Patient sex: M
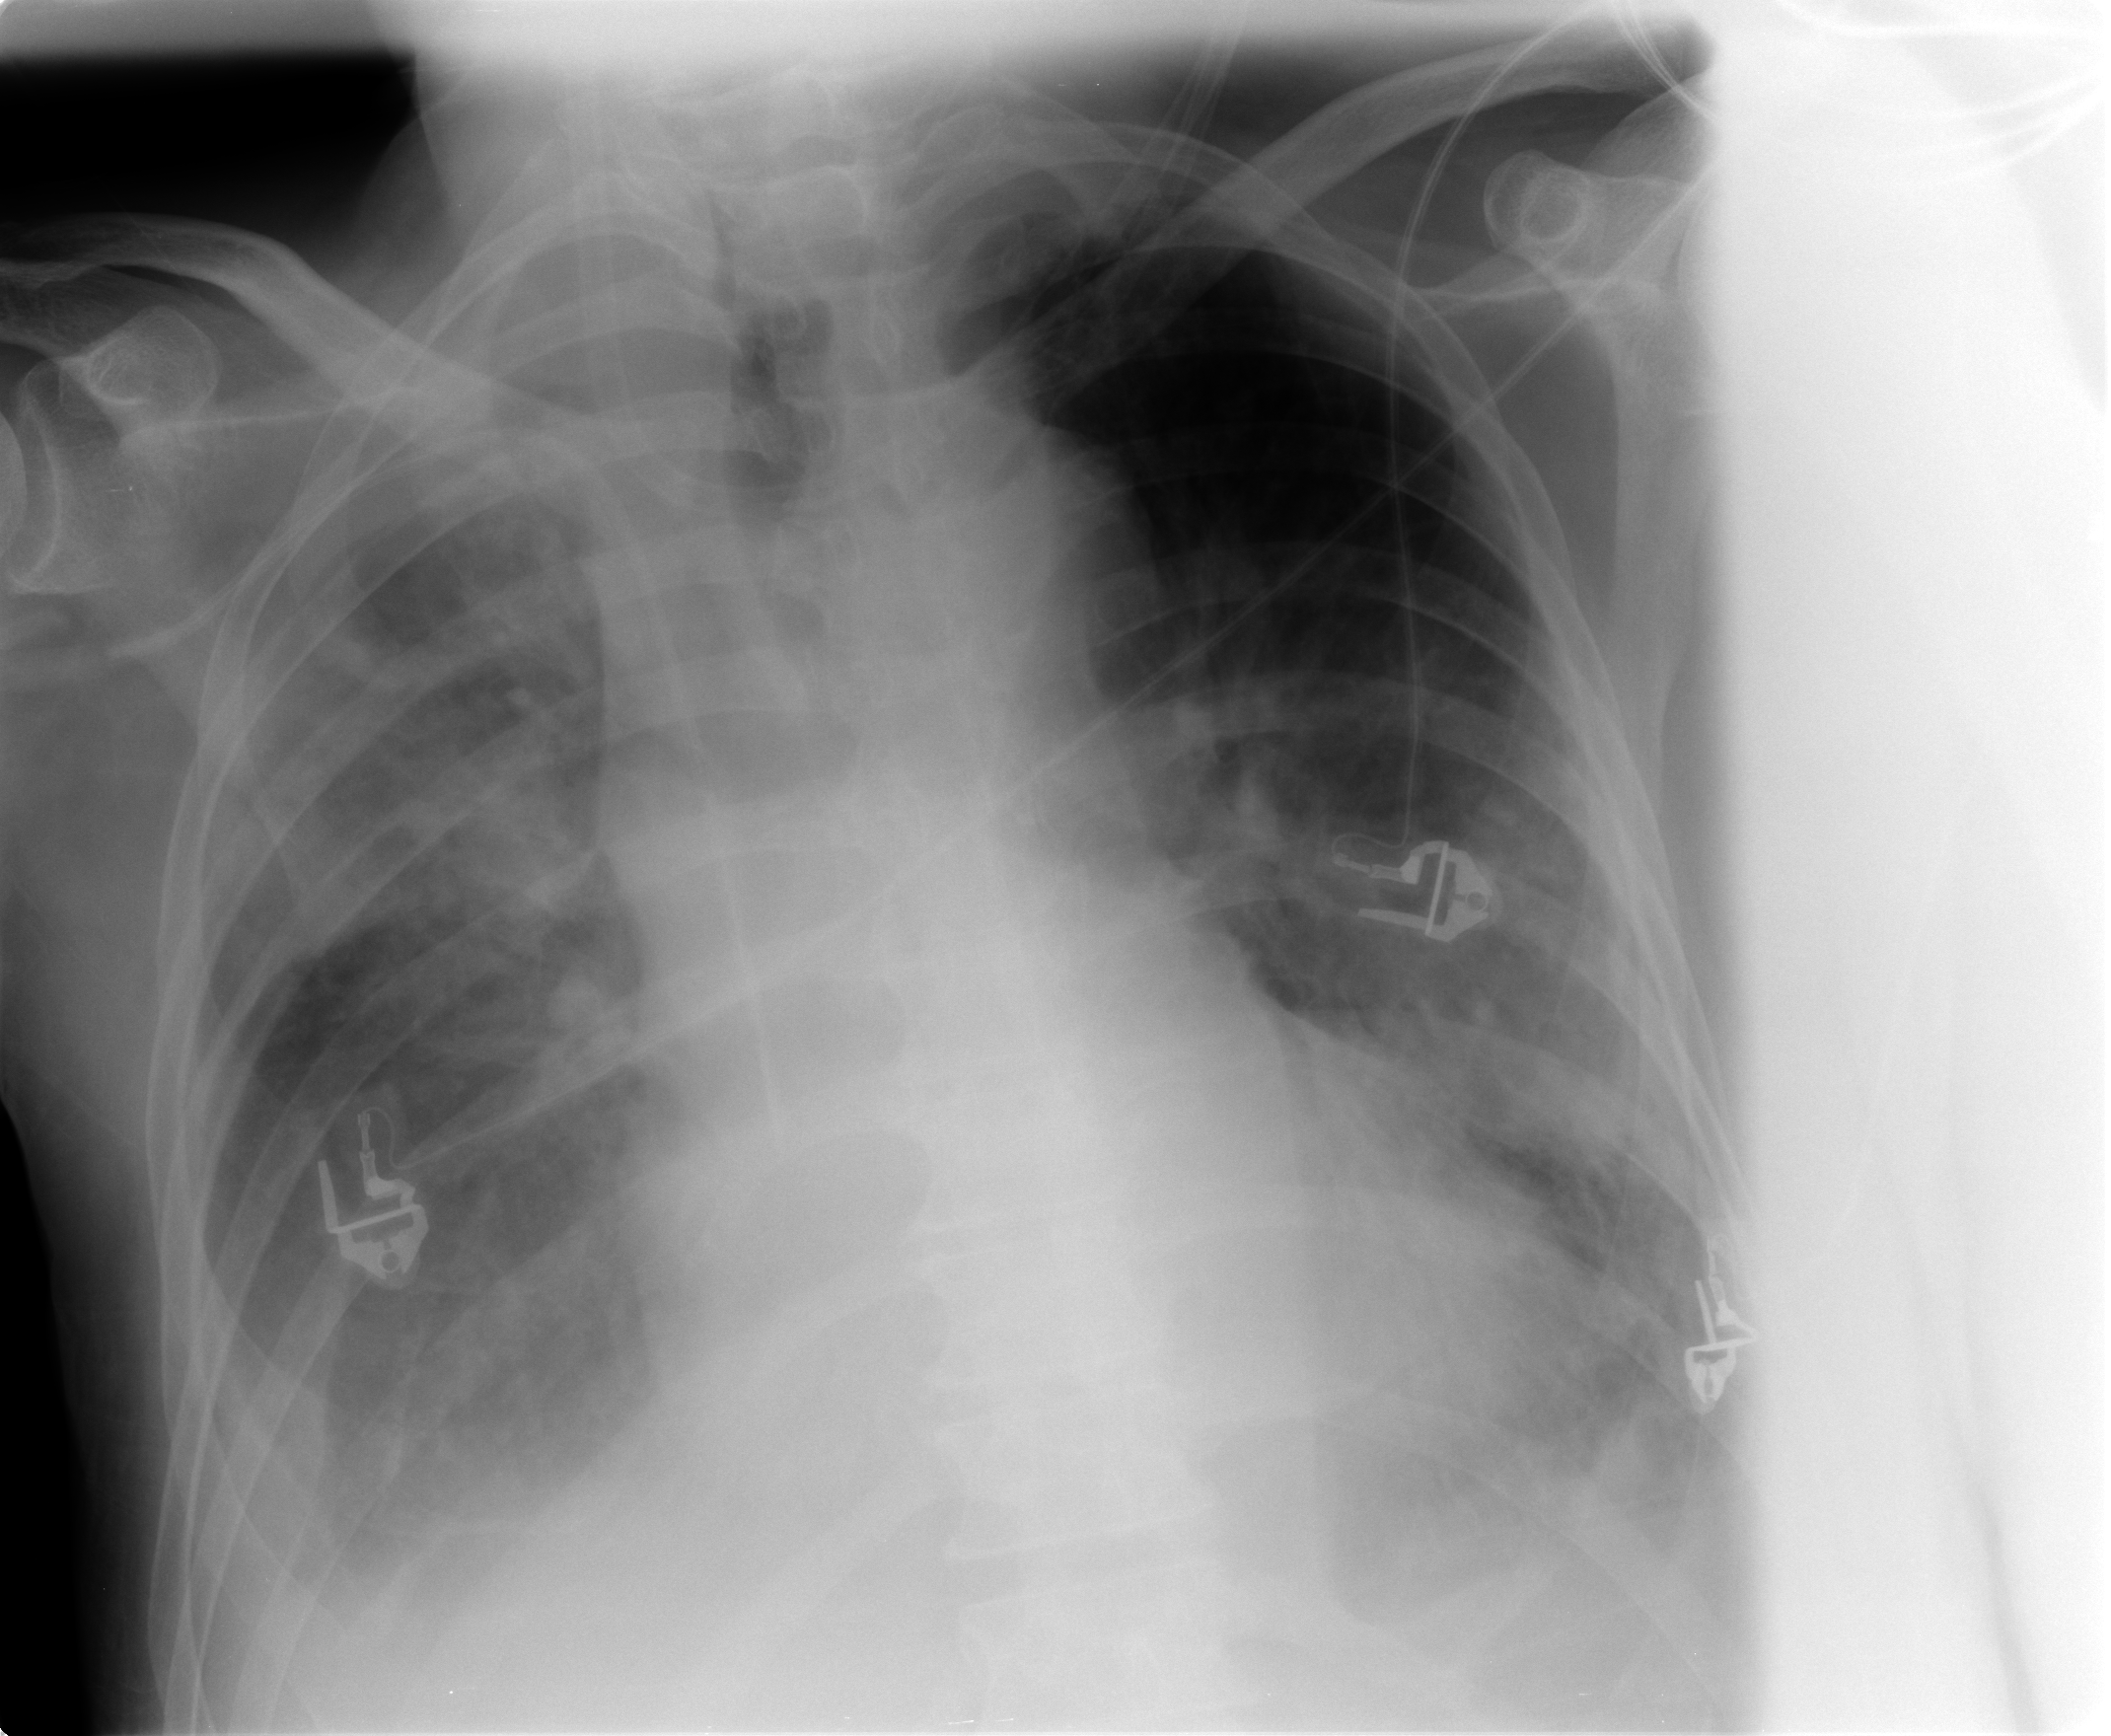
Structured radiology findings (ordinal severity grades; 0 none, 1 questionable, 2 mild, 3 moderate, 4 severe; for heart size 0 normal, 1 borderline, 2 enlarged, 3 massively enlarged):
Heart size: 0
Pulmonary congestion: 2
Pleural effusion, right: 2
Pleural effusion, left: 2
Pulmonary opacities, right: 3
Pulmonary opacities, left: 2
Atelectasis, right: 2
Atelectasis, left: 2